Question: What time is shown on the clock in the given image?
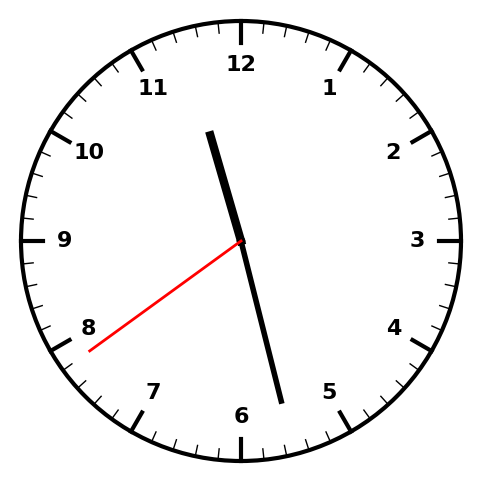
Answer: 11:27:39